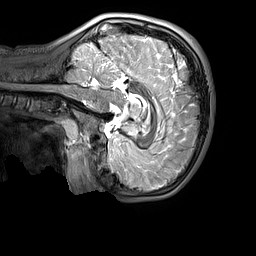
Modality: T2w
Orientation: sagittal
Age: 12
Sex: male
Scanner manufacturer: siemens
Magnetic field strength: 3 T
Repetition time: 3.2 s
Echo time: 0.408 s